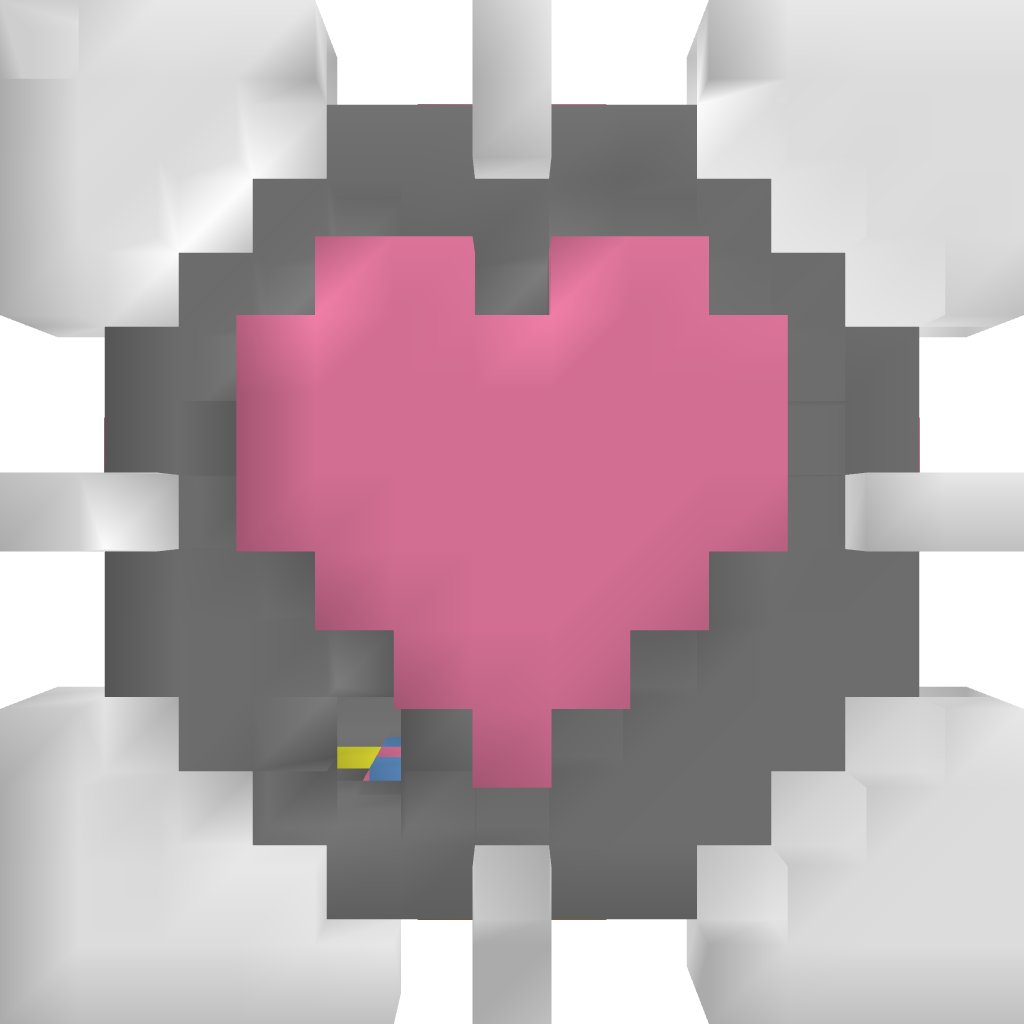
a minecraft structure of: Companion cube house